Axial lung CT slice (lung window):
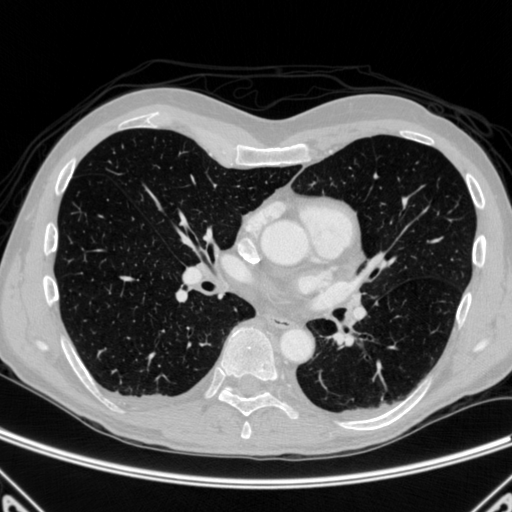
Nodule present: no